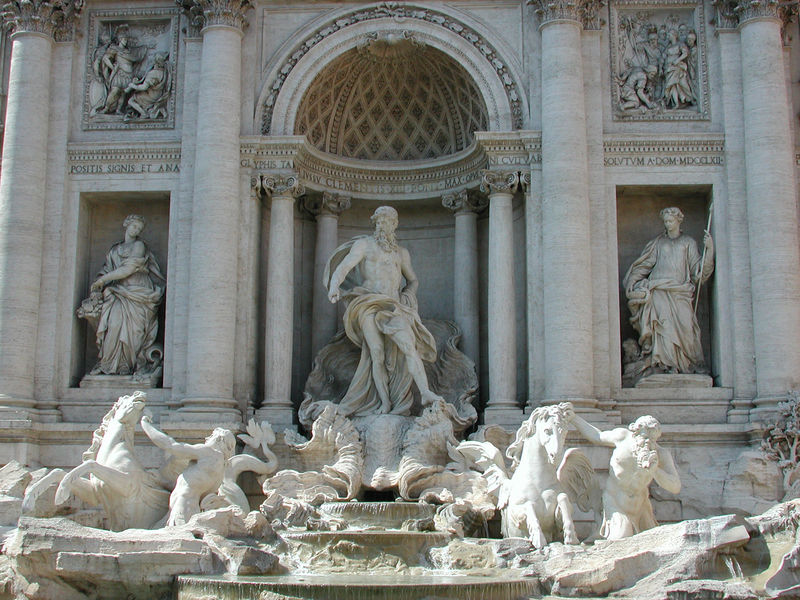
Titel: Fontana di Trevi (Trevibrunnen)
Künstler: Niccoló Salvi
Standort: Rom, Palazzo Poli (EU - I - Latium)
Schlagwörter: mann, wasser, weiß, frau, marmor, säulen, gebäude, bart, stein, nass, stoff, brunnen, pferd, pferde, skulptur, springbrunnen, statue, italien, stab, rundbogen, kuppel, schlacht, kraft, verzierung, faltenwurf, foto, fotografie, nische, gewölbe, antike, denkmal, tauchen, sonnig, rom, griechen, götter, kaskaden, latein, kaskade, neptun, poseidon, las vegas, fontana di trevi, atz